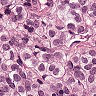
Metastatic tissue present: yes